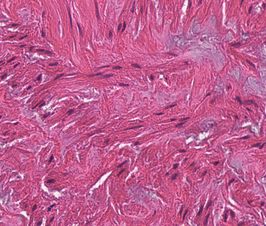
Tumor epithelial tissue: no
Tumor-associated stroma tissue: yes
Normal tissue: no